Field crop: maize
Growth stage: 2
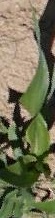
Species: maize